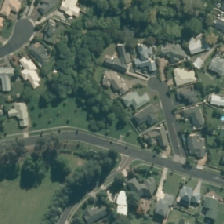
Land cover: urban_parkland